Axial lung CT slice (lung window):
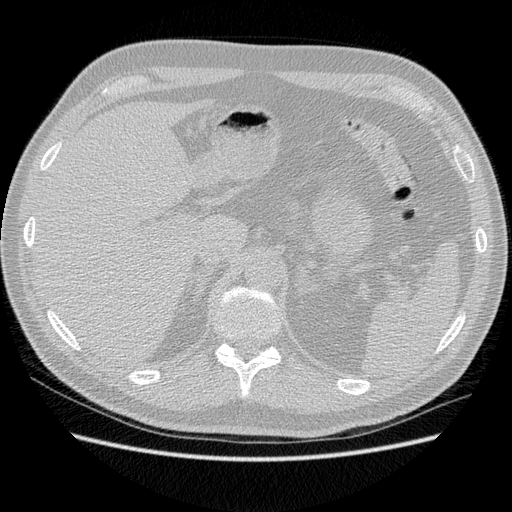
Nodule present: no